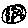
Label: moon